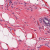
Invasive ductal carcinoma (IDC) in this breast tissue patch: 0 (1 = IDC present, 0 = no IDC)